Question: I have two vectors that represents a function f(x), and another vector f(a scale and shift factors.
*best - by means of least squares error , maximum likelihood, etc.
any ideas?
for example:
'''
f1 = [0;0.450541598502498;0.0838213779969326;0.228976968716819;0.91333736150167;0.152378018969223;0.825816977489547;0.538342435260057;0.996134716626885;0.0781755287531837;0.442678269775446;0];
f2 = [-0.029171964726699;-0.0278570165494982;0.0331454732535324;0.187656956432487;0.358856370923984;0.449974662483267;0.391341738643094;0.244800719791534;0.111797007617227;0.0721767235173722;0.0854437239807415;0.143888234591602;0.251750993723227;0.478953530572365;0.748209818420035;0.908044924557262;0.811960826711455;0.512568916956487;0.22669198638799;0.168136111568694;0.365578085161896;0.644996661336714;0.823562159983554;0.792812945867018;0.656803251999341;0.545799498053254;0.587013303815021;0.777464637372241;0.962722388208354;0.980537136457874;0.734416947254272;0.375435649393553;0.106489547770962;0.0892376361668696;0.242467741982851;0.40610516900965;0.427497319032133;0.301874099075184;0.128396341665384;0.00246347624097456;-0.0322120242872125]
'''

*note that f(x) may be irreversible...
Thanks,
Ohad
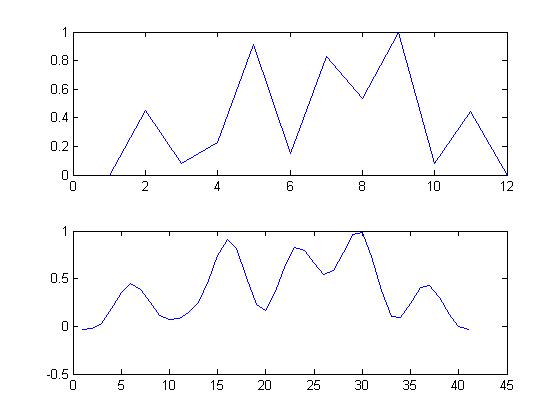
Answer: Here's a simple, effective, but perhaps somewhat naive approach.
First make sure you make a generic interpolator through both functions. That way you can evaluate both functions in between the given data points. I used a cubic-splines interpolator, since that seems general enough for the type of smooth functions you provided (and does not require additional toolboxes).
Then you evaluate the source function ("original") at a large number of points. Use this number also as a parameter in an inline function, that takes as input 'X', where
'''
X = [a b]
'''
(as in 'ax+b'). For any input 'X', this inline function will compute
1. the function values of the target function at the same x-locations, but then scaled and offset by a and b, respectively.
2. The sum of the squared-differences between the resulting function values, and the ones of the source function you computed earlier.
Use this inline function in 'fminsearch' with some initial estimate (one that you have obtained visually or by via automatic means). For the example you provided, I used a few random ones, which all converged to near-optimal fits.
All of the above in code:
'''
function s = findScaleOffset
%% initialize
f2 = [0;0.450541598502498;0.0838213779969326;0.228976968716819;0.91333736150167;0.152378018969223;0.825816977489547;0.538342435260057;0.996134716626885;0.0781755287531837;0.442678269775446;0];
f1 = [-0.029171964726699;-0.0278570165494982;0.0331454732535324;0.187656956432487;0.358856370923984;0.449974662483267;0.391341738643094;0.244800719791534;0.111797007617227;0.0721767235173722;0.0854437239807415;0.143888234591602;0.251750993723227;0.478953530572365;0.748209818420035;0.908044924557262;0.811960826711455;0.512568916956487;0.22669198638799;0.168136111568694;0.365578085161896;0.644996661336714;0.823562159983554;0.792812945867018;0.656803251999341;0.545799498053254;0.587013303815021;0.777464637372241;0.962722388208354;0.980537136457874;0.734416947254272;0.375435649393553;0.106489547770962;0.0892376361668696;0.242467741982851;0.40610516900965;0.427497319032133;0.301874099075184;0.128396341665384;0.00246347624097456;-0.0322120242872125];
figure(1), clf, hold on
h(1) = subplot(2,1,1); hold on
plot(f1);
legend('Original')
h(2) = subplot(2,1,2); hold on
plot(f2);
linkaxes(h)
axis([0 max(length(f1),length(f2)), min(min(f1),min(f2)),max(max(f1),max(f2))])
%% make cubic interpolators and test points
pp1 = spline(1:numel(f1), f1);
pp2 = spline(1:numel(f2), f2);
maxX = max(numel(f1), numel(f2));
N = 100 * maxX;
x2 = linspace(1, maxX, N);
y1 = ppval(pp1, x2);
%% search for parameters
s = fminsearch(@(X) sum( (y1 - ppval(pp2,X(1)*x2+X(2))).^2 ), [0 0])
%% plot results
y2 = ppval( pp2, s(1)*x2+s(2));
figure(1), hold on
subplot(2,1,2), hold on
plot(x2,y2, 'r')
legend('before', 'after')
end
'''
Results:
'''
s =
2.886234493867320e-001 3.734482822175923e-001
'''

Note that this computes the transformation from the one you generated the data with. Reversing the numbers:
'''
>> 1/s(1)
ans =
3.464721948700991e+000 % seems pretty decent
>> -s(2)
ans =
-3.734482822175923e-001 % hmmm...rather different from 7/11!
'''
(I'm not sure about the 7/11 value you provided; using the exact values you gave to make a plot results in a approximation to the source function...Are you sure about the 7/11?)
Accuracy can be improved by either
1. using a different optimizer (fmincon, fminunc, etc.)
2. demanding a higher accuracy from fminsearch through optimset
3. having more sample points in both f1 and f2 to improve the quality of the interpolations
4. Using a better initial estimate
Anyway, this approach is pretty general and gives nice results. It also requires no toolboxes.
It has one major drawback though -- the solution found may not be the , e.g., the quality of the outcomes of this method could be quite sensitive to the initial estimate you provide. So, always make a (difference) plot to make sure the final solution is accurate, or if you have a large number of such things to do, compute some sort of quality factor upon which you decide to re-start the optimization with a different initial estimate.
It is of course very possible to use the results of the Fourier+Mellin transforms (as suggested by chaohuang below) as an initial estimate to this method. That might be overkill for the simple example you provide, but I can easily imagine situations where this could indeed be very useful.